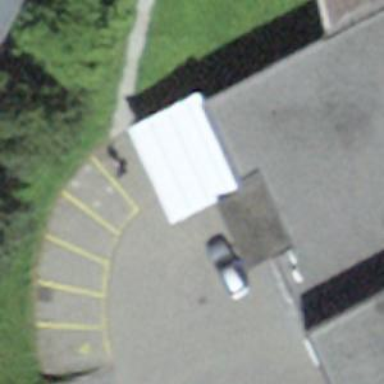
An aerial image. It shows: Bicycle parking area with wall loops.